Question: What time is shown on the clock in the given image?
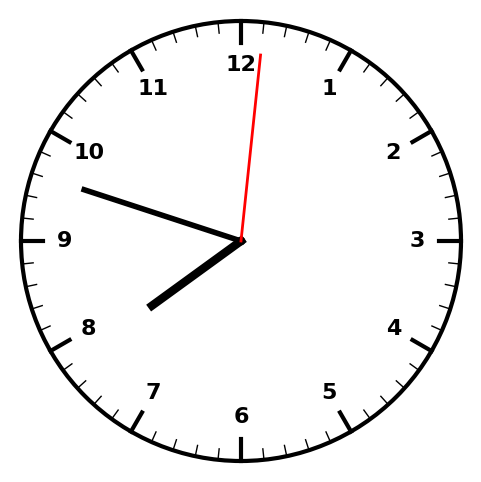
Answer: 07:48:01